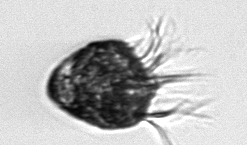
Label: Strombidium_morphotype2